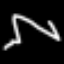
Label: squiggle